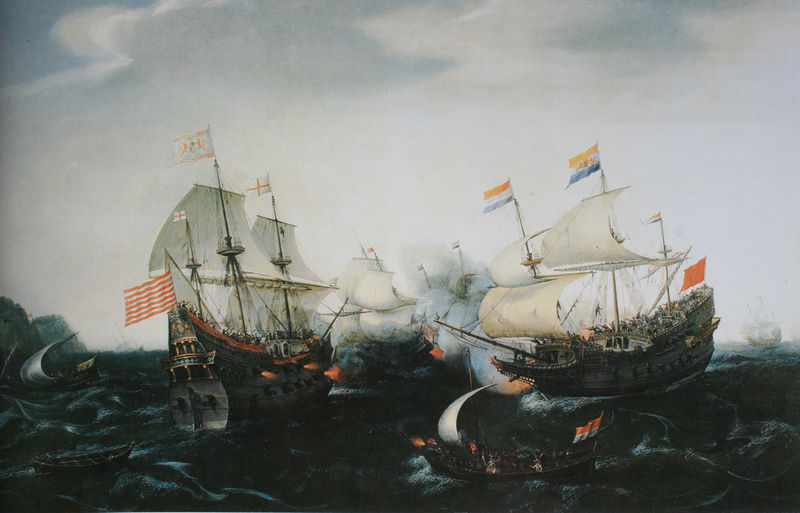
Titel: Begegnung eines Holländischen und eines Englischen Kriegsschiffes
Künstler: Hendrick Cornelisz. Vroom
Standort: Amsterdam
Institution: Nederlands Scheepvaartmuseum
Schlagwörter: feuer, himmel, kampf, meer, wasser, wolken, menschen, see, frankreich, wolke, holland, niederlande, wind, boot, schiff, schiffe, segel, segelschiffe, wellen, fahne, flagge, mast, immel, krieg, schlacht, sturm, fregatte, takelage, kanone, kanonen, flaggen, flotte, luke, beiboot, seeschlacht, rettungsboot, fregatten, kanonenfeuer, seegelschiff, schlachtschiffe, kano